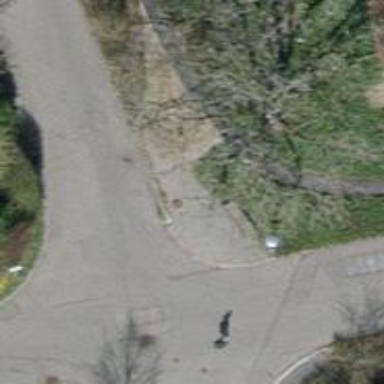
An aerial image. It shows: Urban tree adds touch of nature to the surroundings.